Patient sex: M
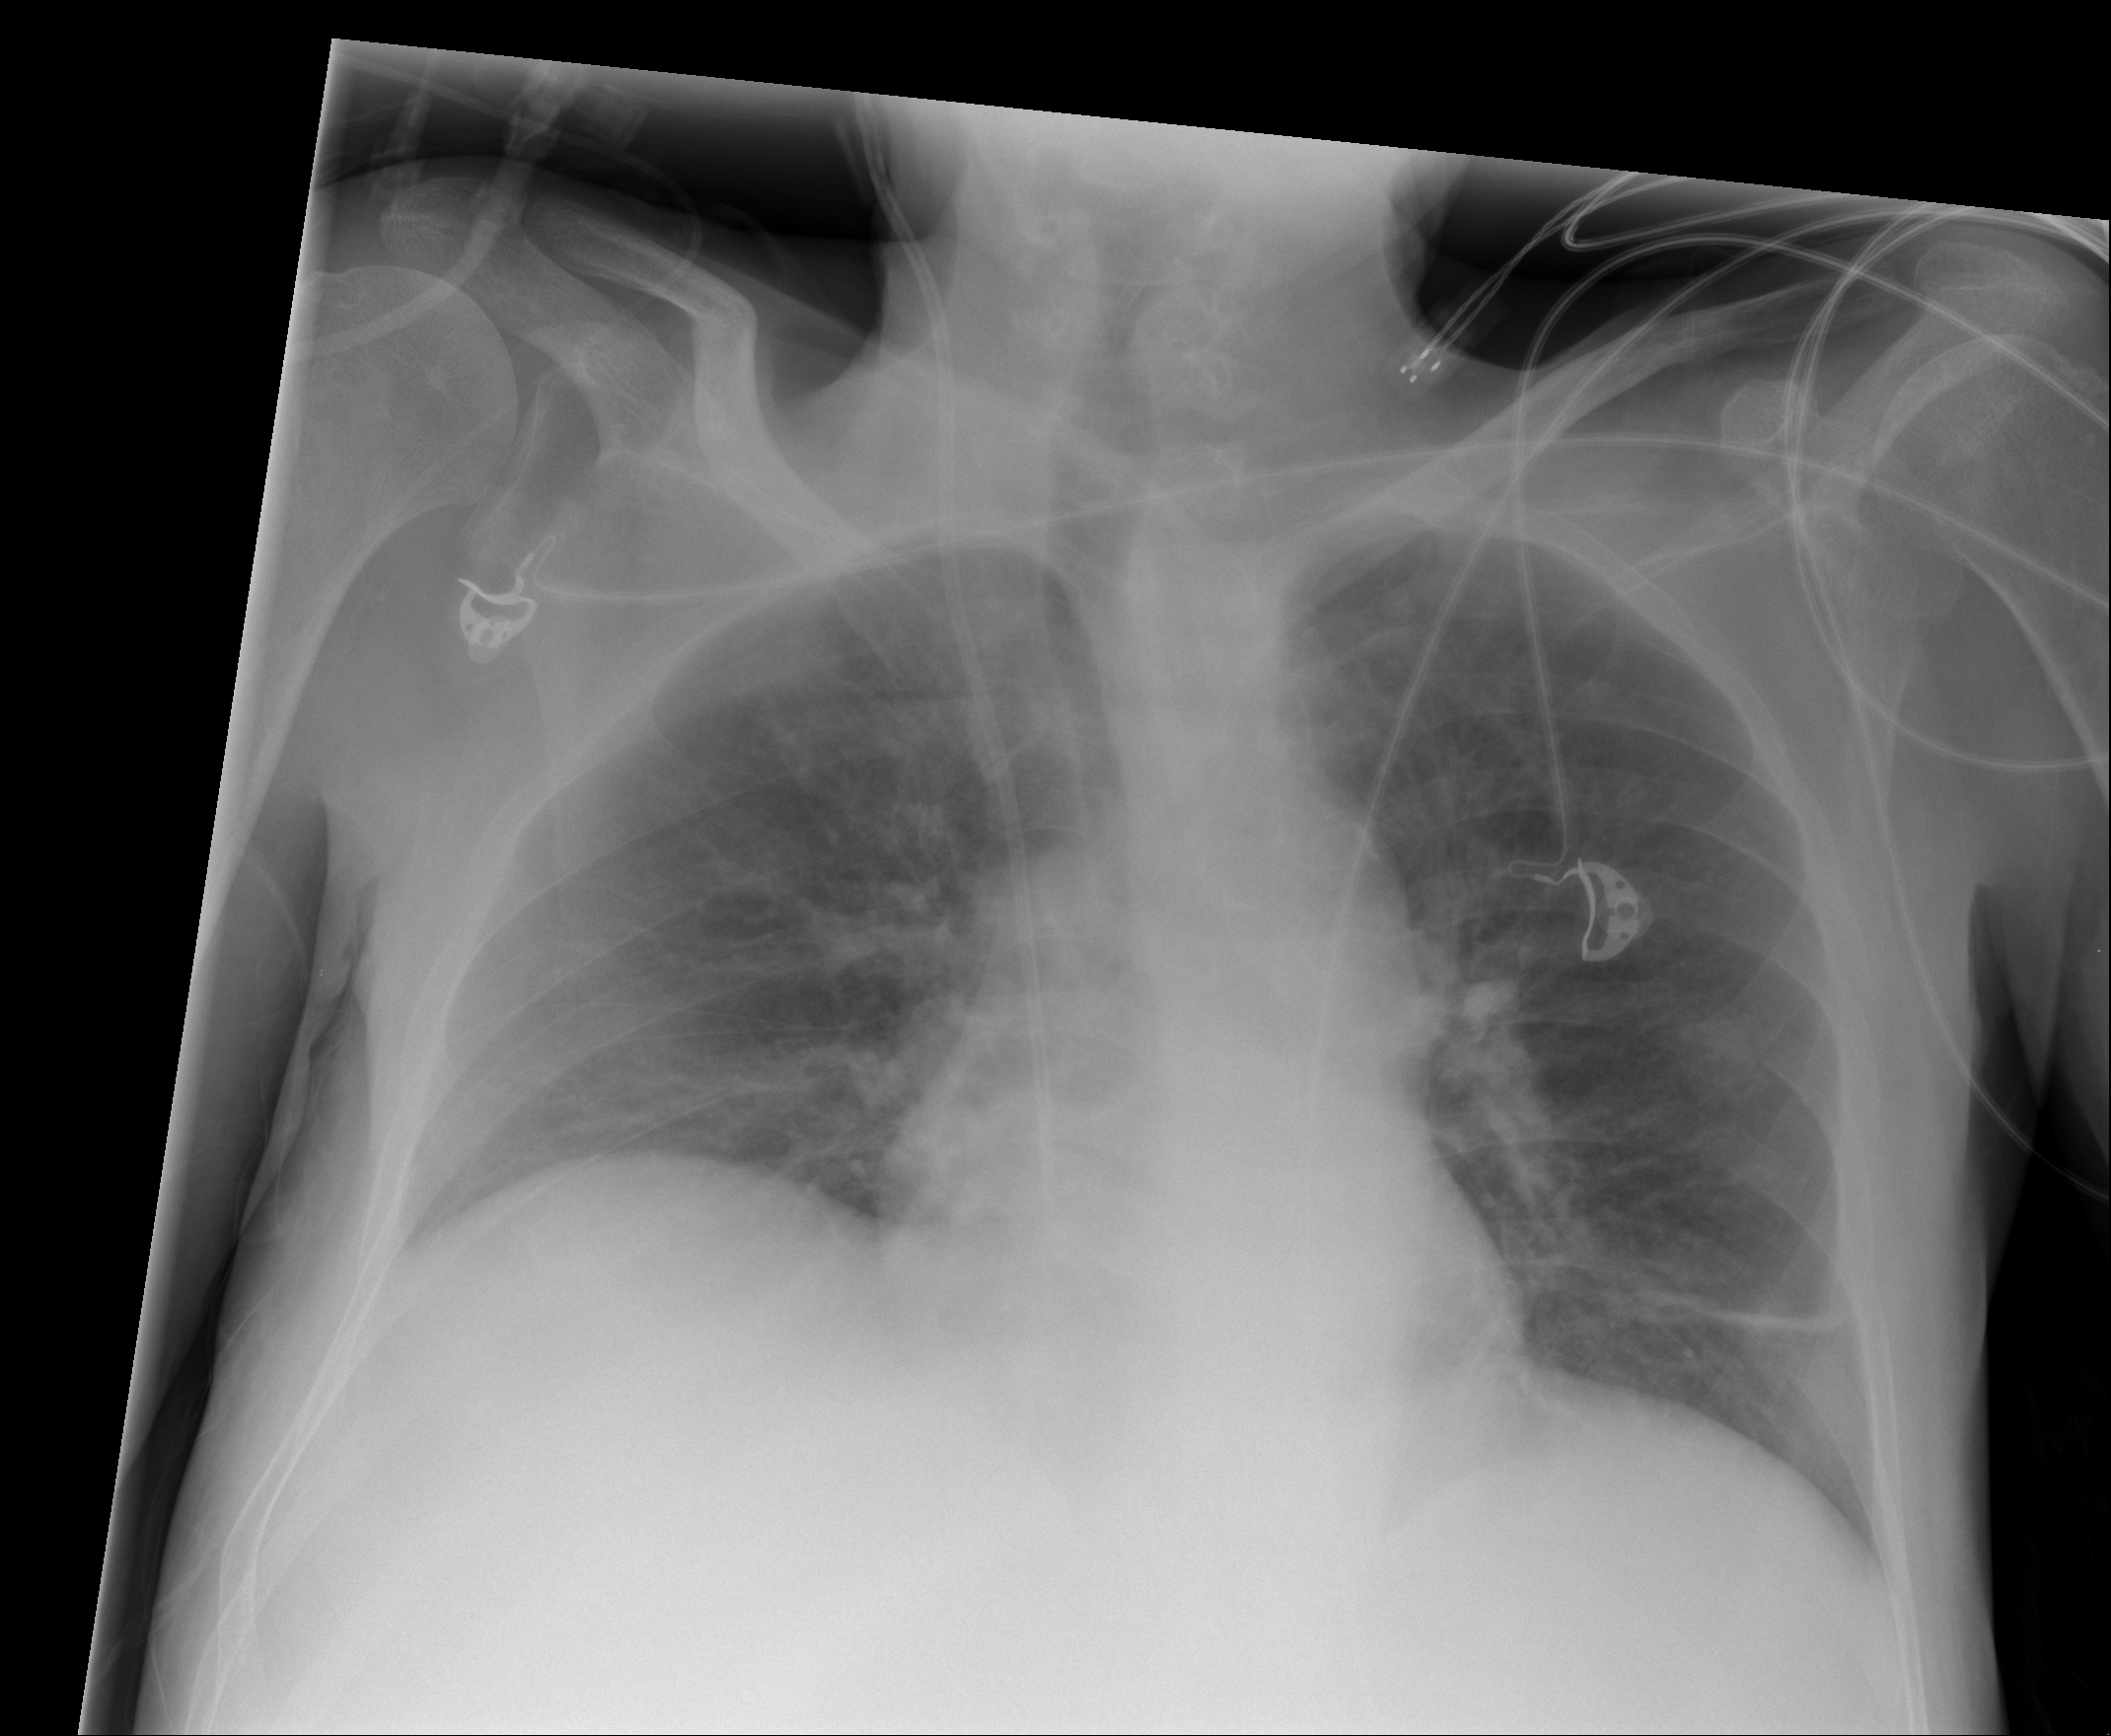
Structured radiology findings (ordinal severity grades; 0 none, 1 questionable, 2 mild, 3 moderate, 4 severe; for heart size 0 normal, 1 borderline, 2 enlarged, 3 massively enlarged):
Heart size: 1
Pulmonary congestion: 2
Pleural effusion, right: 0
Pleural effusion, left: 0
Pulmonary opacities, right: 0
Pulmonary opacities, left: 0
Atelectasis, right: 0
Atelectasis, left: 2